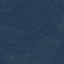
Label: Forest